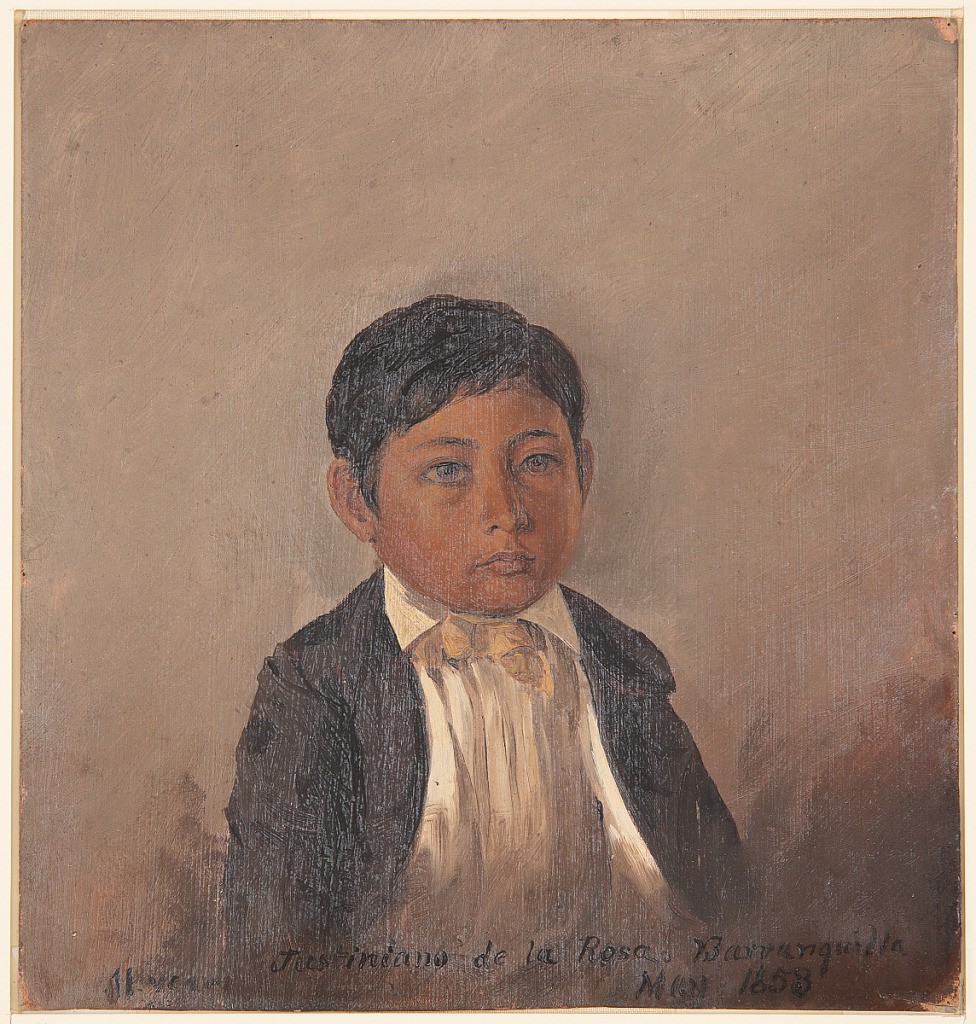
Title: Justiniano de la Rosa of Barranquilla, Colombia
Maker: Frederic Edwin Church, American, 1826–1900
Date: May 7, 1853
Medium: Oil and graphite on cardboard
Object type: Drawing
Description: Portrait sketch of a young boy named Justiniano de la Rosa, a local inhabitant of Barranquilla, Colombia. Situated between a three-quarters and a frontal portrait, Justiniano looks toward the viewer and seemingly over their right shoulder. He has amber brown eyes and dark brown hair that is parted at right. He wears a dark coat and a white, collared shirt with a white necktie. The background is a warm greyish beige color, shaded at lower right.